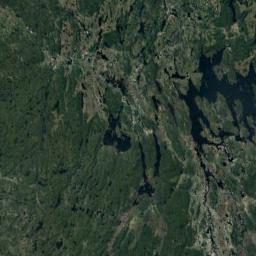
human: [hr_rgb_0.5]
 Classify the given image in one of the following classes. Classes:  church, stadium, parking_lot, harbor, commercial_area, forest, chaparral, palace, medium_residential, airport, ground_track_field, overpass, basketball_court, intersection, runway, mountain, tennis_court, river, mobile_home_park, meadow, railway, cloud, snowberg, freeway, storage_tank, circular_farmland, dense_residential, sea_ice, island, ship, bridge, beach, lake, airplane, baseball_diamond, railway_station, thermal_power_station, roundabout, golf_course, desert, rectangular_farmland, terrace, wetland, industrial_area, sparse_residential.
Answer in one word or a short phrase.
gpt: wetland